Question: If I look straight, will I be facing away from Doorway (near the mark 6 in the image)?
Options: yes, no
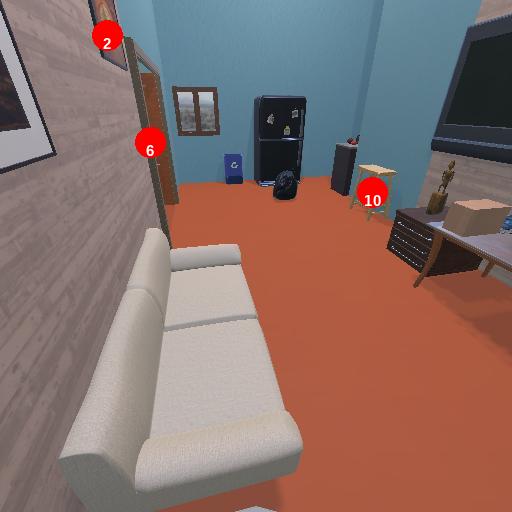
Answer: yes